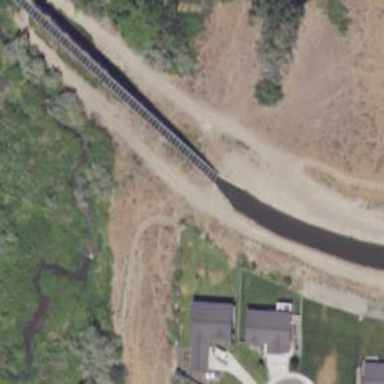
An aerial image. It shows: Aqueduct bridge over canal.